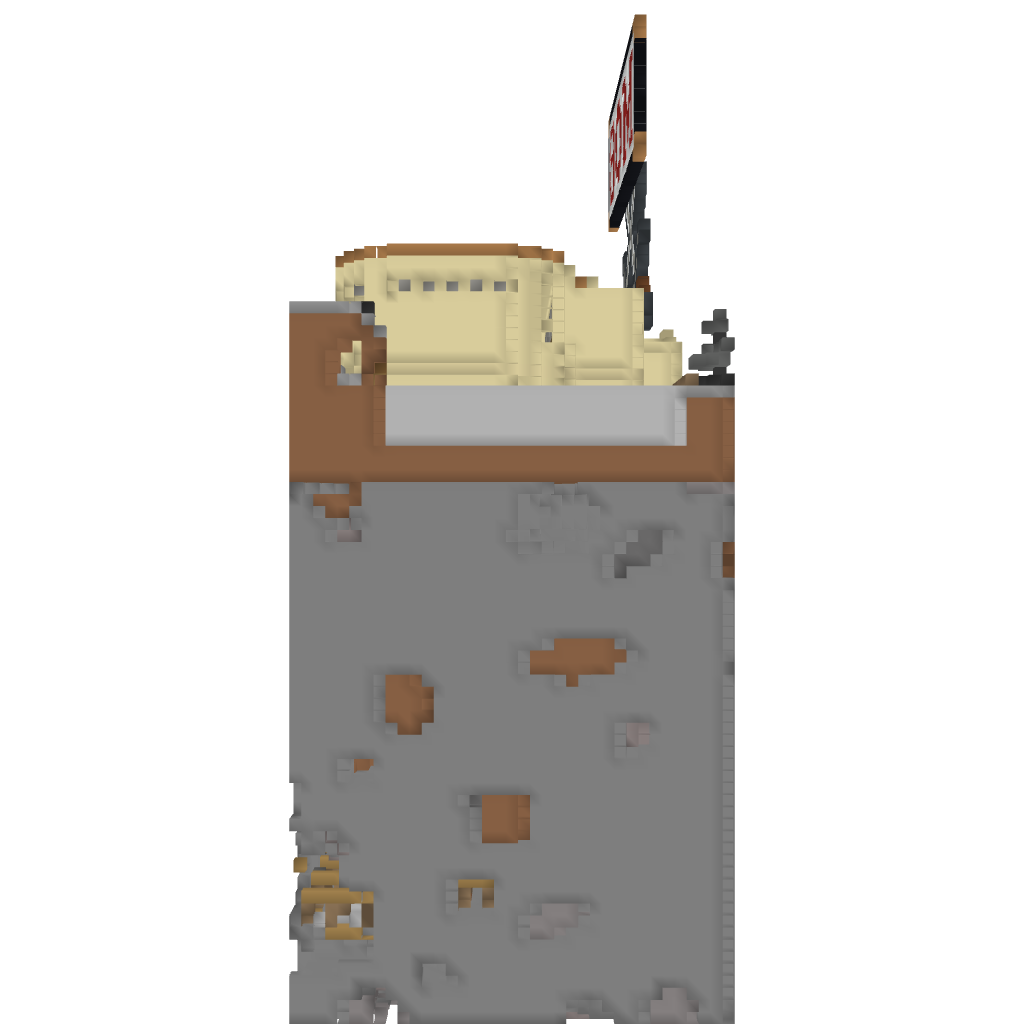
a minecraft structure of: Mob Arena - good for servers